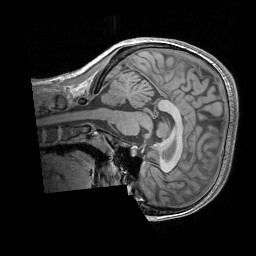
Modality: T1w
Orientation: sagittal